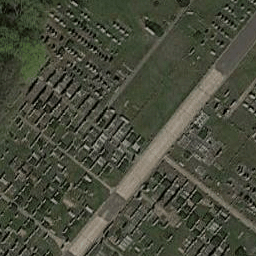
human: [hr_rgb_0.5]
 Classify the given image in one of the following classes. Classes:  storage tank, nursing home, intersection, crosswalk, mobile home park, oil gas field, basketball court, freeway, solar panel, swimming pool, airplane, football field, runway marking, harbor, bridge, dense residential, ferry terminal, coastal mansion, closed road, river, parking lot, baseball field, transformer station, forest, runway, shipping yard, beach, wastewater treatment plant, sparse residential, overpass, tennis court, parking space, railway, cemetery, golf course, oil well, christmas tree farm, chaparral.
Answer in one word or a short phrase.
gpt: cemetery